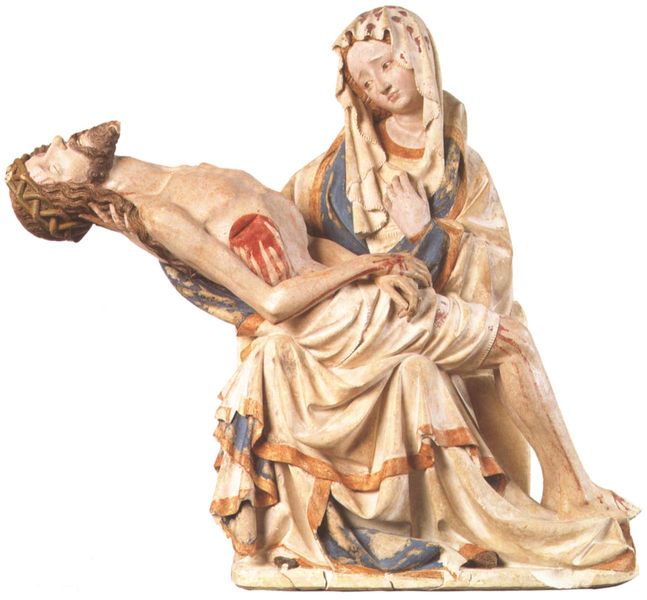
Titel: Pietà aus dem Kloster Seeon
Standort: Herkunftsort: Prag, Kloster Seeon (EU - Tschechische Republik)
Institution: München, Bayerisches Nationalmuseum
Schlagwörter: blau, hand, mann, umhang, wunde, frau, holz, rot, bart, falten, gesicht, tod, tot, trauer, kirche, gewand, mutter, saum, skulptur, statue, liebe, plastik, blut, mahl, christus, jesus, pieta, sterben, christlich, leid, maria, madonna, weicher stil, reichenau